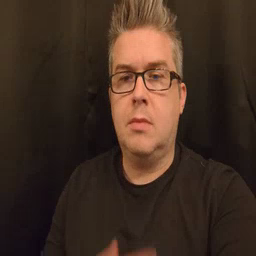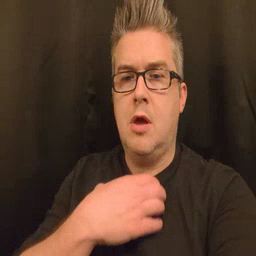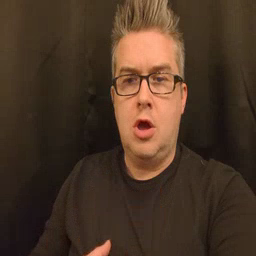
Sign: hungry